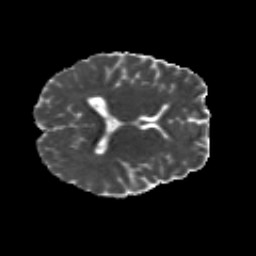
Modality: MD
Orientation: axial
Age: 24
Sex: male
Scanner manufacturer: siemens
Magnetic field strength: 3 T
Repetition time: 8.8 s
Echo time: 0.085 s